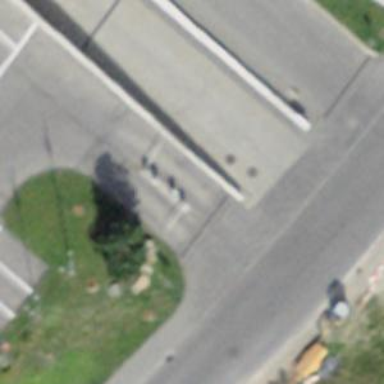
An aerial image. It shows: Lift gate barrier.